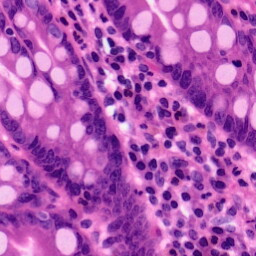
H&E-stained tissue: Pancreatic